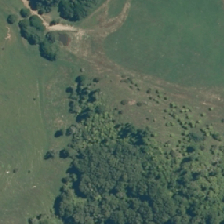
Land cover: broadleaved_indigenous_hardwood